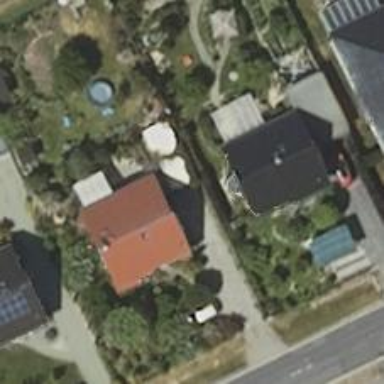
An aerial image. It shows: Driveway.